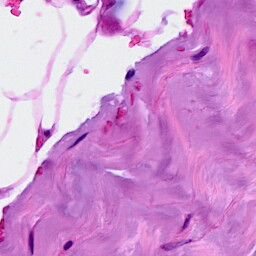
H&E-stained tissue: Breast